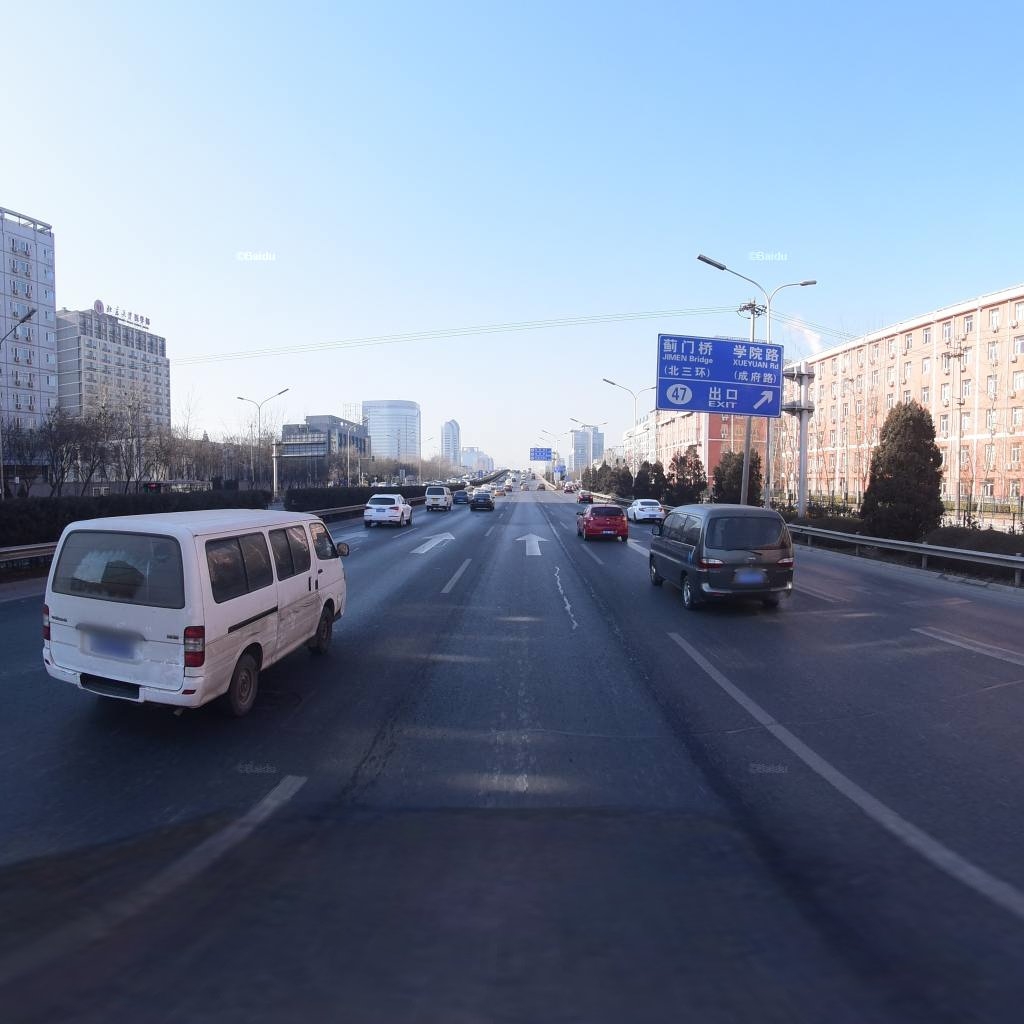
Region: Haidian
Road damage annotations: longitudinal patch, transverse patch